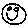
Label: smiley face